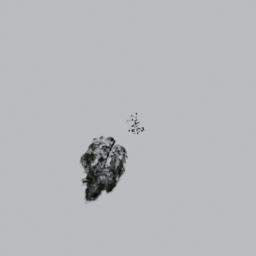
Label: nature